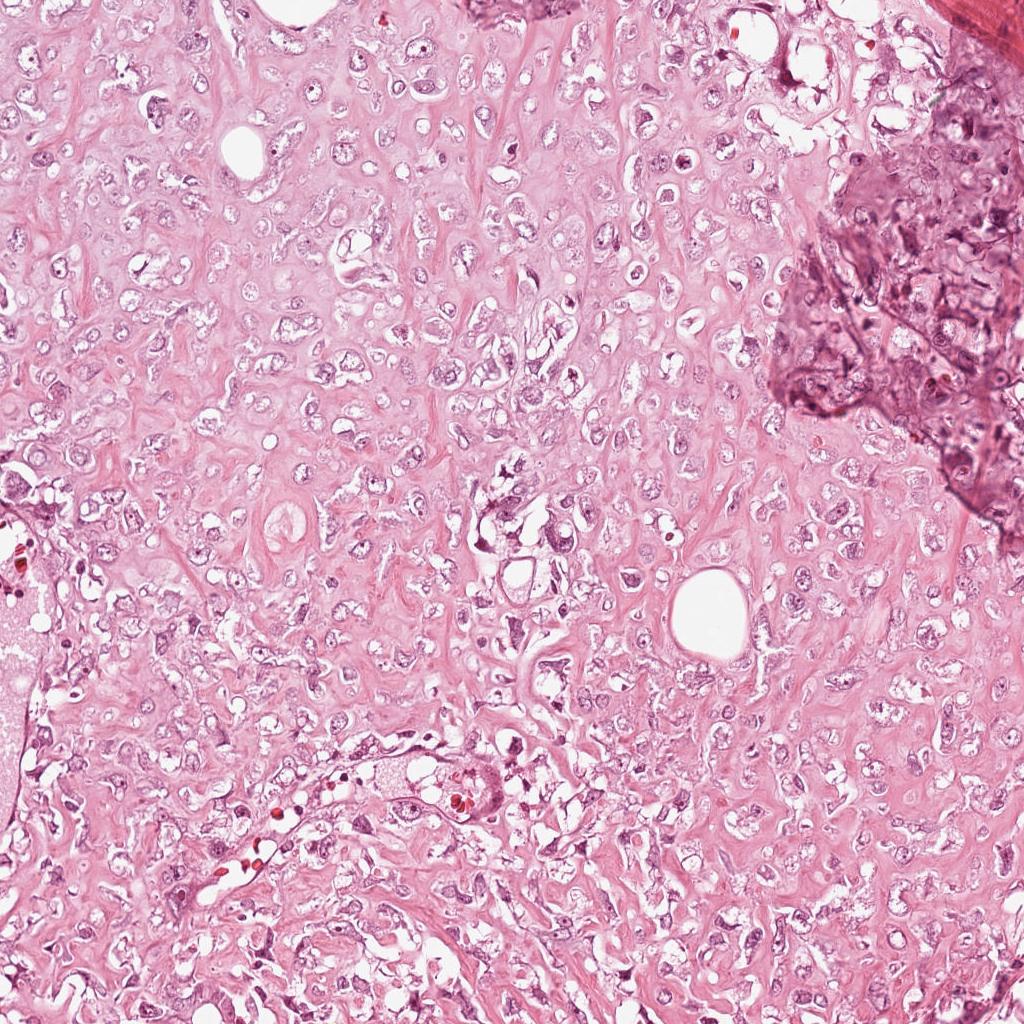
Label: Viable